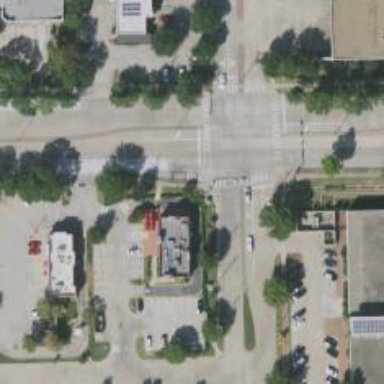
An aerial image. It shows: Secondary road with separate sidewalks.